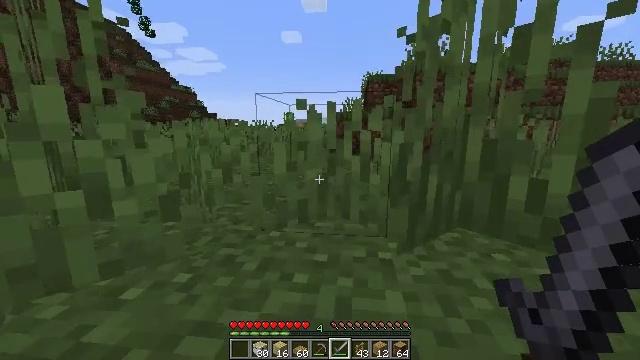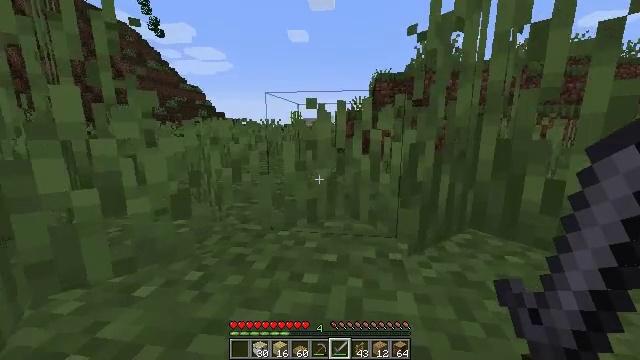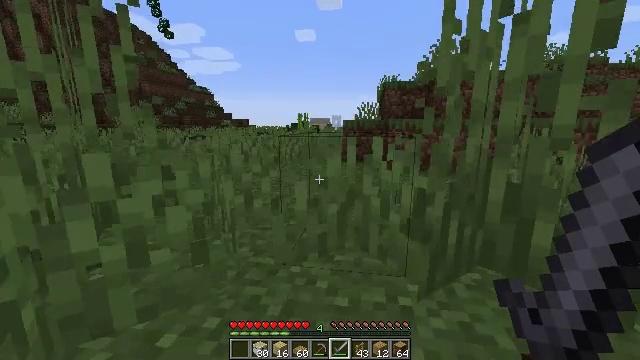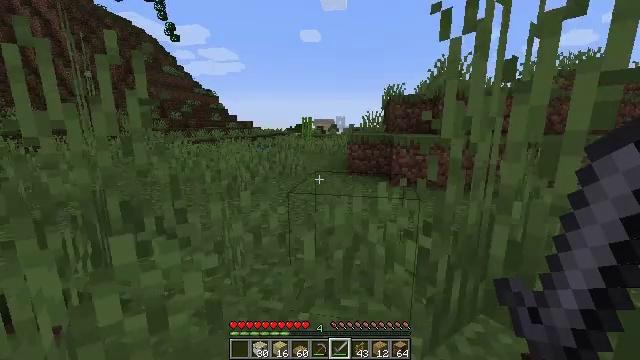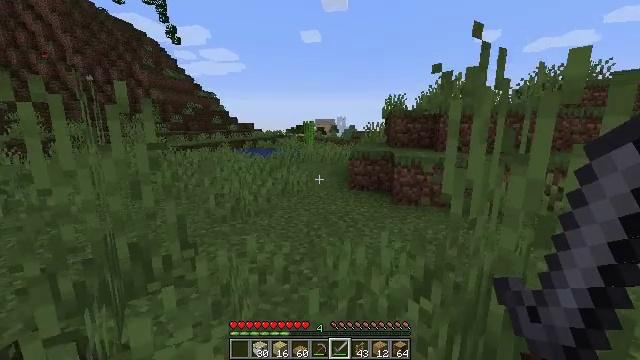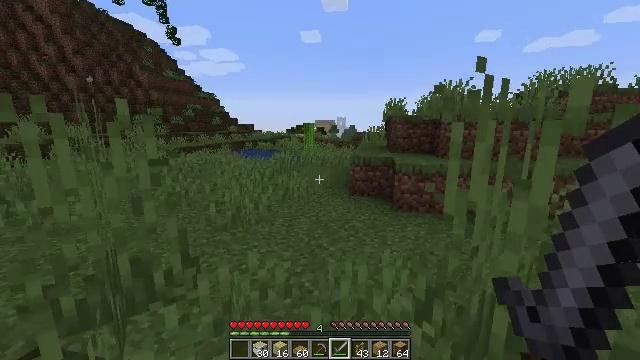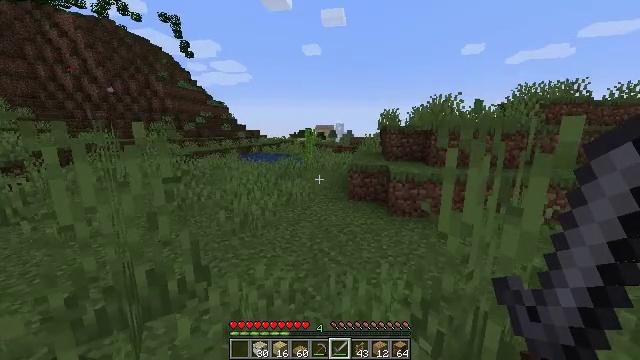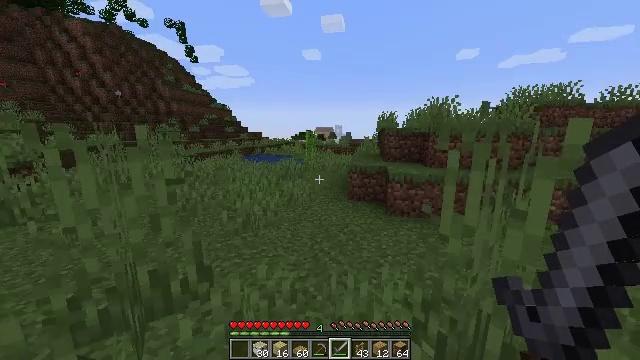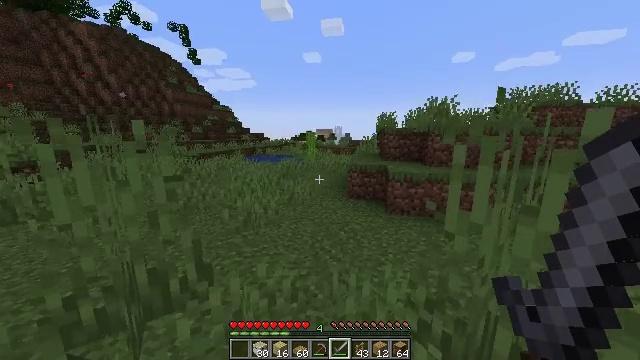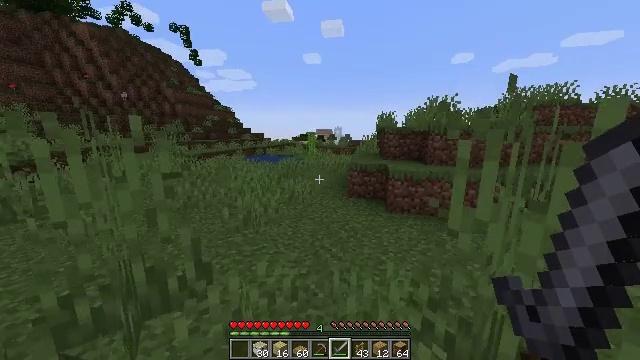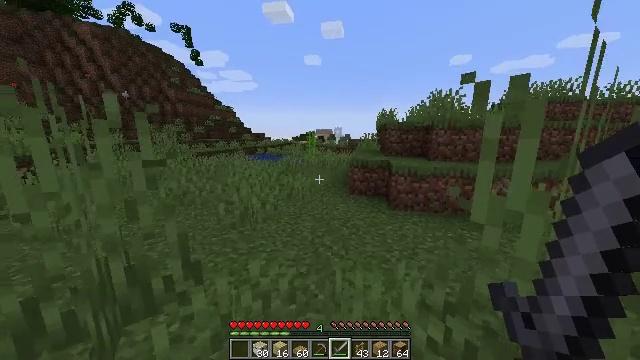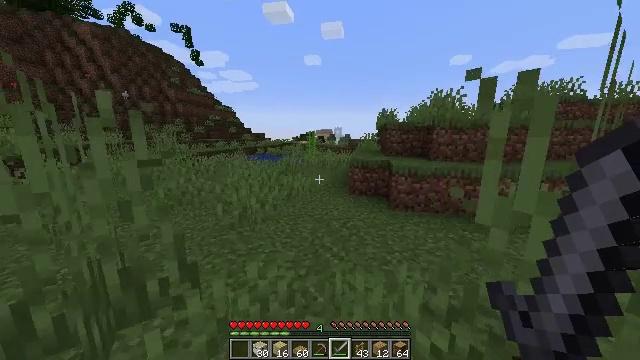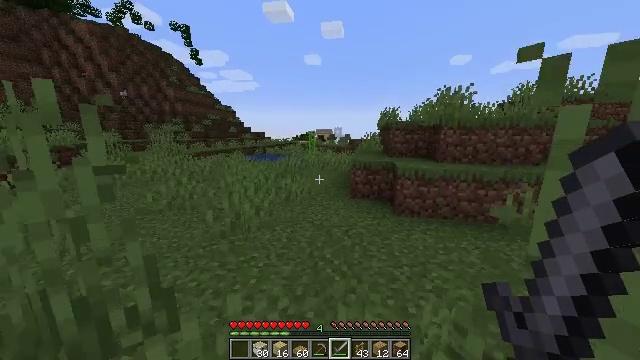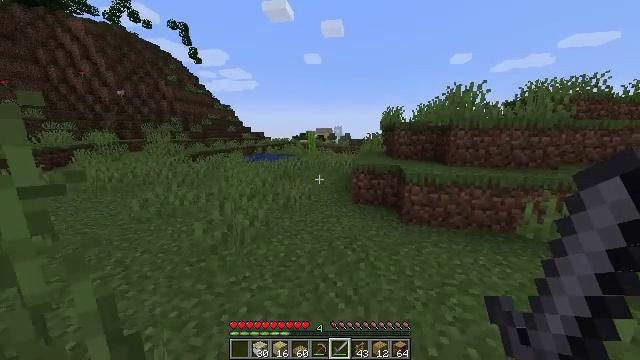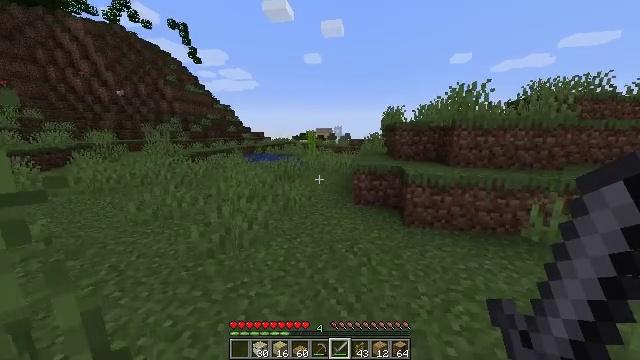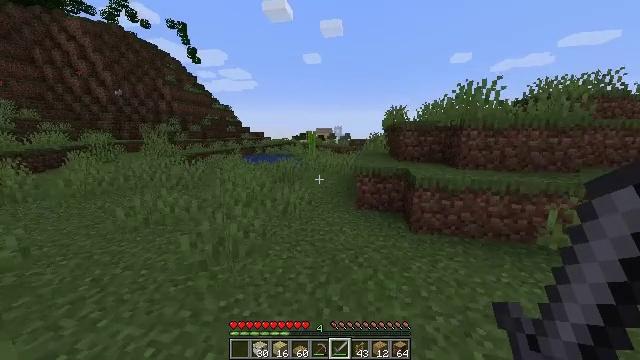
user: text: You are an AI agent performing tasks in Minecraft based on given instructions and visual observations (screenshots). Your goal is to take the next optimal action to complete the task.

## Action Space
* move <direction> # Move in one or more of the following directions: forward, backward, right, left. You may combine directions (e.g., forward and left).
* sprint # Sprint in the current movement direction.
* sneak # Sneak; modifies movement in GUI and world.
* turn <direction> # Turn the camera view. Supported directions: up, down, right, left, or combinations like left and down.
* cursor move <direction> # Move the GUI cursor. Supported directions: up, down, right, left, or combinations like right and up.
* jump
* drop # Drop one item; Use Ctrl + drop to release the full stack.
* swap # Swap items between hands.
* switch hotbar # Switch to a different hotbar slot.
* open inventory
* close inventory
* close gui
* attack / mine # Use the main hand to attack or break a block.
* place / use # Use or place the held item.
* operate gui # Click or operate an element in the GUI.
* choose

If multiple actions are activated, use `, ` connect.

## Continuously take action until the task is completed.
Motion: motion action
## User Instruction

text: Cut down the sugar cane stalks.
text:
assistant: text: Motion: move forward, sprint, turn left
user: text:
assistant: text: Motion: move forward, sprint, turn left, jump
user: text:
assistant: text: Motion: move forward, sprint, jump
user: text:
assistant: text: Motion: move forward, sprint, jump
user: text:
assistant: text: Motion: move forward, sprint, jump
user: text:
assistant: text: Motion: move forward, sprint, jump
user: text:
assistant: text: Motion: move forward, sprint
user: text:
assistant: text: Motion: move forward, sprint
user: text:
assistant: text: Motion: move forward, sprint
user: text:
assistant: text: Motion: move forward, sprint
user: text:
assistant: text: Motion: move forward, sprint
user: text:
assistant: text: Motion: move forward, sprint
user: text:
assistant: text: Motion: move forward, sprint
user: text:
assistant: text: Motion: move forward, sprint
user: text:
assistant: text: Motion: move forward, sprint
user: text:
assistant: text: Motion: move forward, sprint
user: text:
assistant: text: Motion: move forward, sprint
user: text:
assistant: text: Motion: move forward, sprint
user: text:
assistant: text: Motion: move forward, sprint
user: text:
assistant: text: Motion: move forward, sprint
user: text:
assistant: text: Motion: move forward, sprint
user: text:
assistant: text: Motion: move forward, sprint
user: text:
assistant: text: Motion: move forward, sprint
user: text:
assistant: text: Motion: move forward, sprint
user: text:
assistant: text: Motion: move forward, sprint
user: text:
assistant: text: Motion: move forward, sprint
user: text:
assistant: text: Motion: move forward, sprint
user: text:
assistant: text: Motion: move forward, sprint
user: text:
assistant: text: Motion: move forward, sprint
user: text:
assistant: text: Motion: move forward, sprint